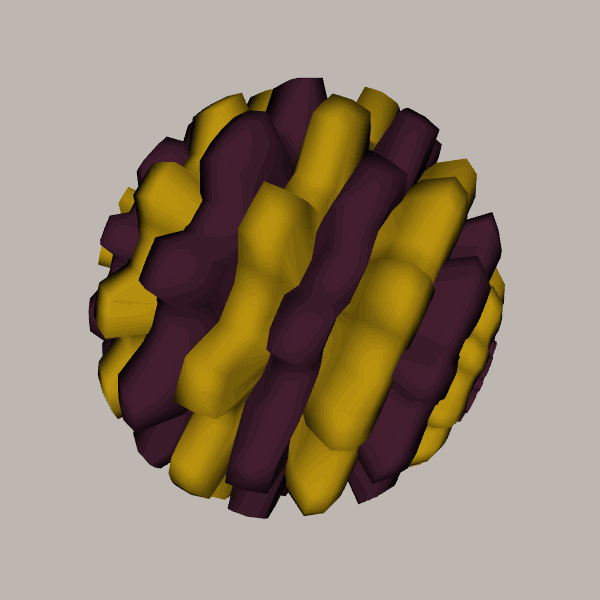
Background: light